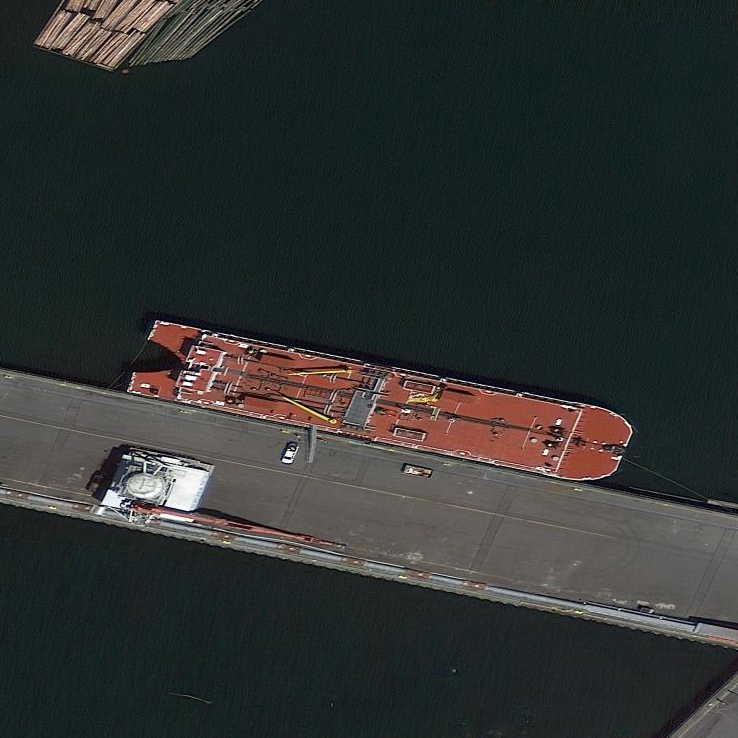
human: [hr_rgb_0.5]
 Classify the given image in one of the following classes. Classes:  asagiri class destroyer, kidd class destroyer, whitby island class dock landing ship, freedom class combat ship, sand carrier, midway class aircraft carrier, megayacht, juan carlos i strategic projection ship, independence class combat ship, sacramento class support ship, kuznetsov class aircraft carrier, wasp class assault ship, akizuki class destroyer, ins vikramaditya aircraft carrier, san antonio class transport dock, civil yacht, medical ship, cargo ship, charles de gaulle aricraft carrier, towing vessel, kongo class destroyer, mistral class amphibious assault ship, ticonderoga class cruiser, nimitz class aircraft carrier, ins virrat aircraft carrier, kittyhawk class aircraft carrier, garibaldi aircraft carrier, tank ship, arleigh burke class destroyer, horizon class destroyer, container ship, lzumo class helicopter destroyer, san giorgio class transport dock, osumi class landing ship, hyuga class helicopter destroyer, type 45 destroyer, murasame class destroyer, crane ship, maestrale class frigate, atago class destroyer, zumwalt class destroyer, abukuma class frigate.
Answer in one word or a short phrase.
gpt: Tank ship